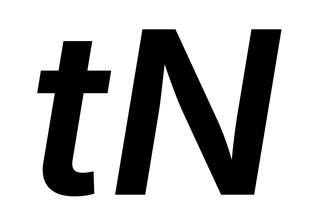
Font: Inter-Italic_SemiBold_Italic